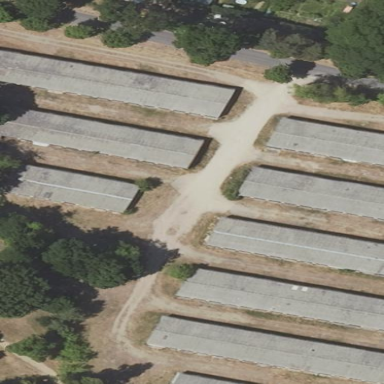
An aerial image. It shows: Garages area with garage boxes for parking.